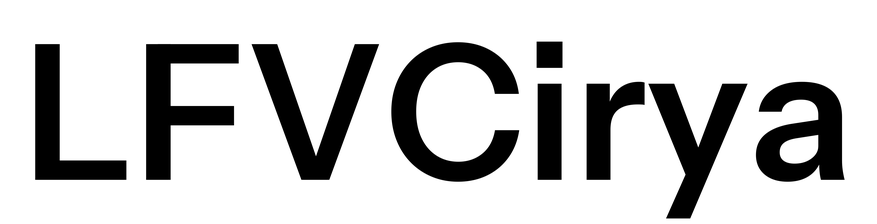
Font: InstrumentSans_SemiBold